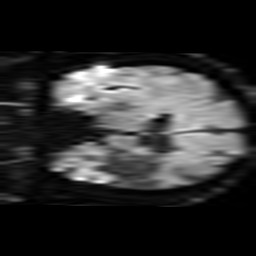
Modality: TRACE
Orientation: coronal
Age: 35
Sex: male
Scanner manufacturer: philips
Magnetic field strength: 3 T
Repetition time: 3.074 s
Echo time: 0.076 s